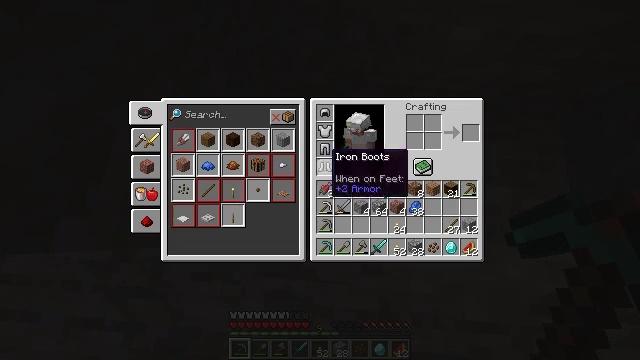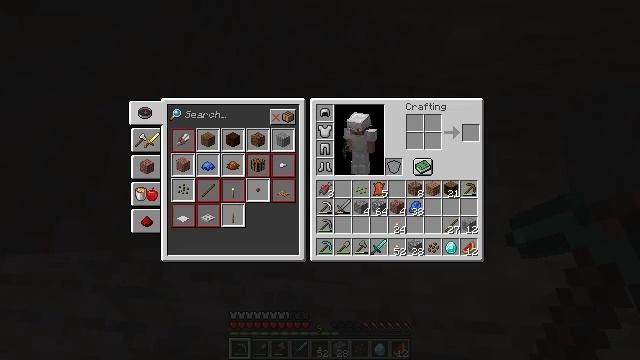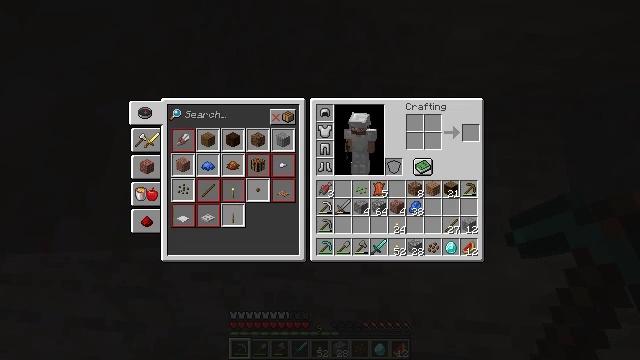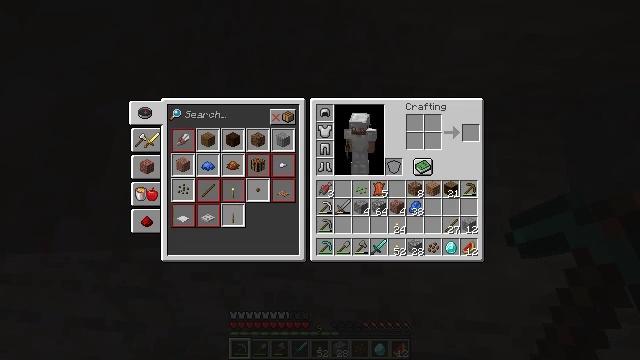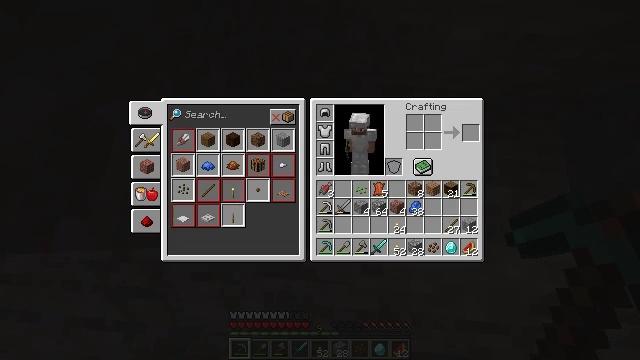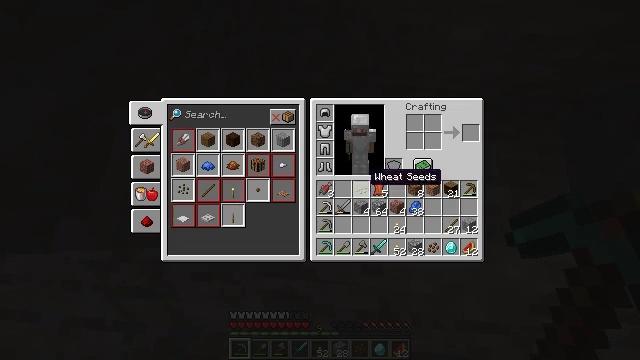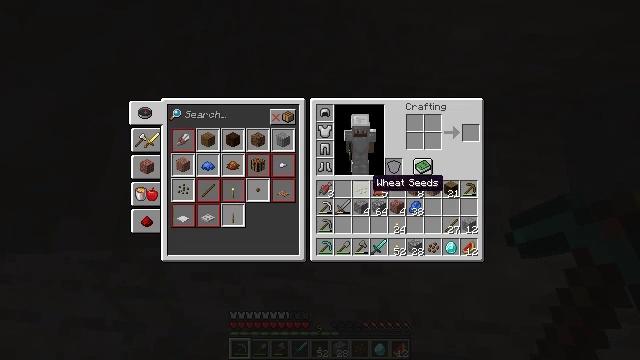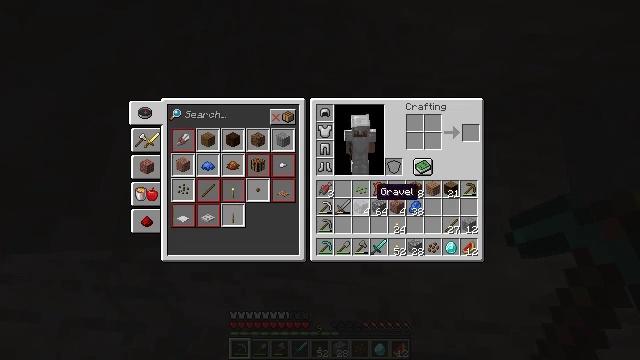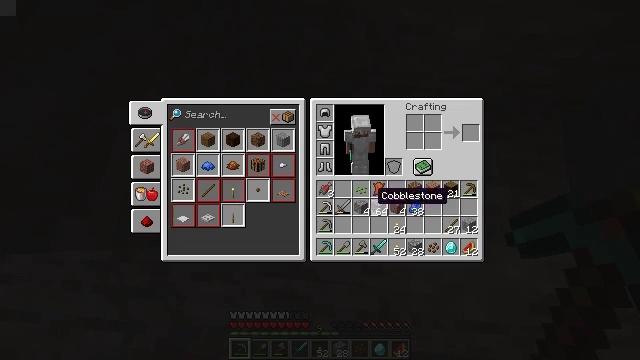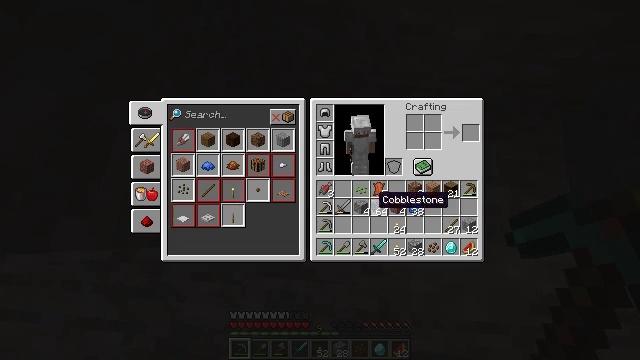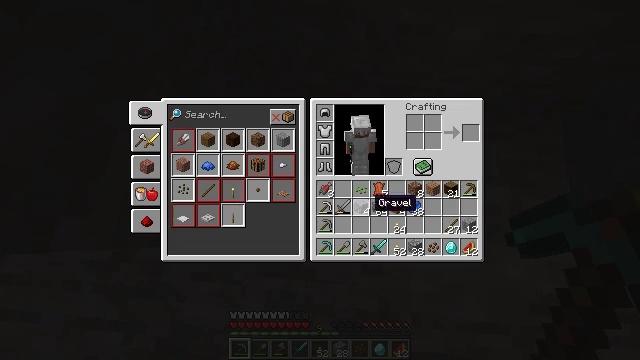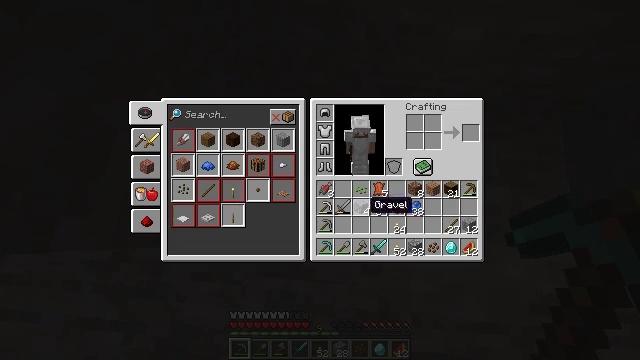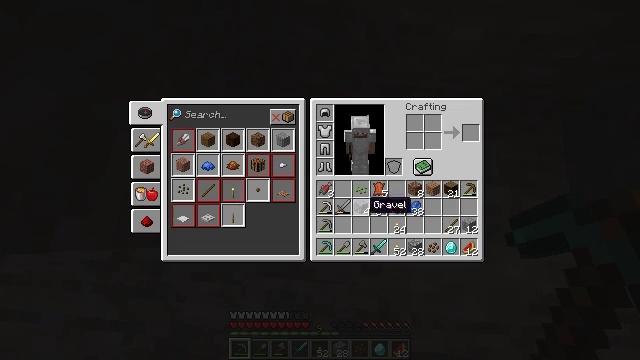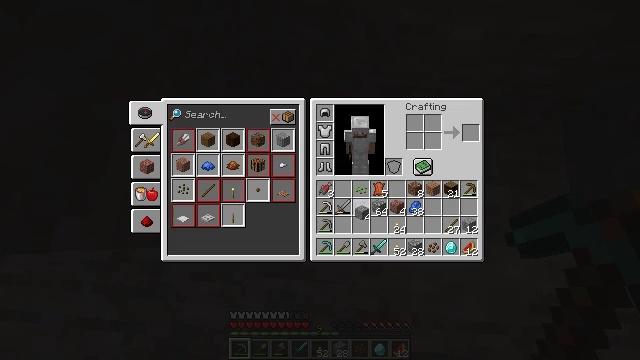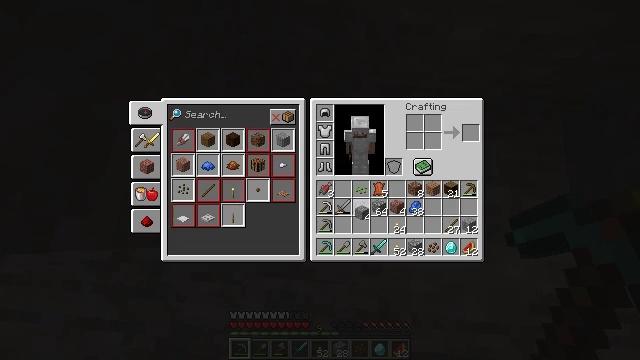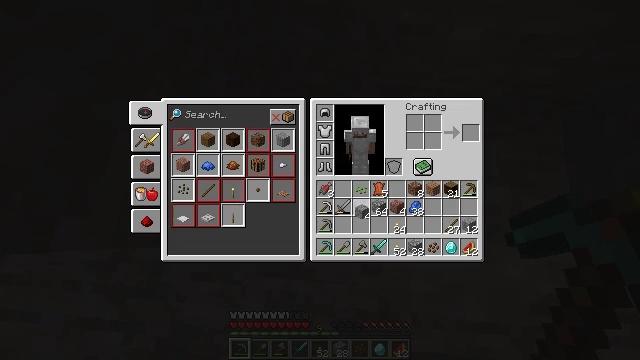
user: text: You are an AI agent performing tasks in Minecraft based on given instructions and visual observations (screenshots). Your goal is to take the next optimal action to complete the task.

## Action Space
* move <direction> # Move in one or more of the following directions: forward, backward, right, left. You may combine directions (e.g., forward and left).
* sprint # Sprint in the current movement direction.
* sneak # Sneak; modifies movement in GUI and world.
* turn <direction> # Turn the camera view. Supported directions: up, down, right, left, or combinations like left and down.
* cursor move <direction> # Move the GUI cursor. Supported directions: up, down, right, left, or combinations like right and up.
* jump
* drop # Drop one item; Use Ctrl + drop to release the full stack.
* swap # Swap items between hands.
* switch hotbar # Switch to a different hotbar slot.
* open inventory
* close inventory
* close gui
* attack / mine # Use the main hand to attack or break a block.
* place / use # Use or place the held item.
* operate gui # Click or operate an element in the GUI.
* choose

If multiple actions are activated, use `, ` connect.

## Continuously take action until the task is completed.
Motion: motion action
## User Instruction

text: Drop gravel.
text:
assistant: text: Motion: cursor move right
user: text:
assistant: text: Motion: no_op
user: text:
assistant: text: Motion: no_op
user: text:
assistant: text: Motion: cursor move right and down
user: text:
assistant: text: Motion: cursor move down
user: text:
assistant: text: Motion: no_op
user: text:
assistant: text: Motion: cursor move down
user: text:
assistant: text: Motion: no_op
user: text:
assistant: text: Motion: no_op
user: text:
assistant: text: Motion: no_op
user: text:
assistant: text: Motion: no_op
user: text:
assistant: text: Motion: no_op
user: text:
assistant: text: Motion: operate gui
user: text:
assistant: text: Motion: operate gui
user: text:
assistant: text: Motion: operate gui
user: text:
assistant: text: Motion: cursor move right and up
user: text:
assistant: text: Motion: cursor move right and up
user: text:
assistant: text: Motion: cursor move right and up
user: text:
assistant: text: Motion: cursor move right and up
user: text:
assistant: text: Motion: operate gui
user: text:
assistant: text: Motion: operate gui
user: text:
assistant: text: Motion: operate gui
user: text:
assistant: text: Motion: cursor move left and down
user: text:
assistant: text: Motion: cursor move left and down
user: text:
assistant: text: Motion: cursor move left and down
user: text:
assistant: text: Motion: cursor move left and down
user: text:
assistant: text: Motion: no_op
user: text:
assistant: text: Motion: no_op